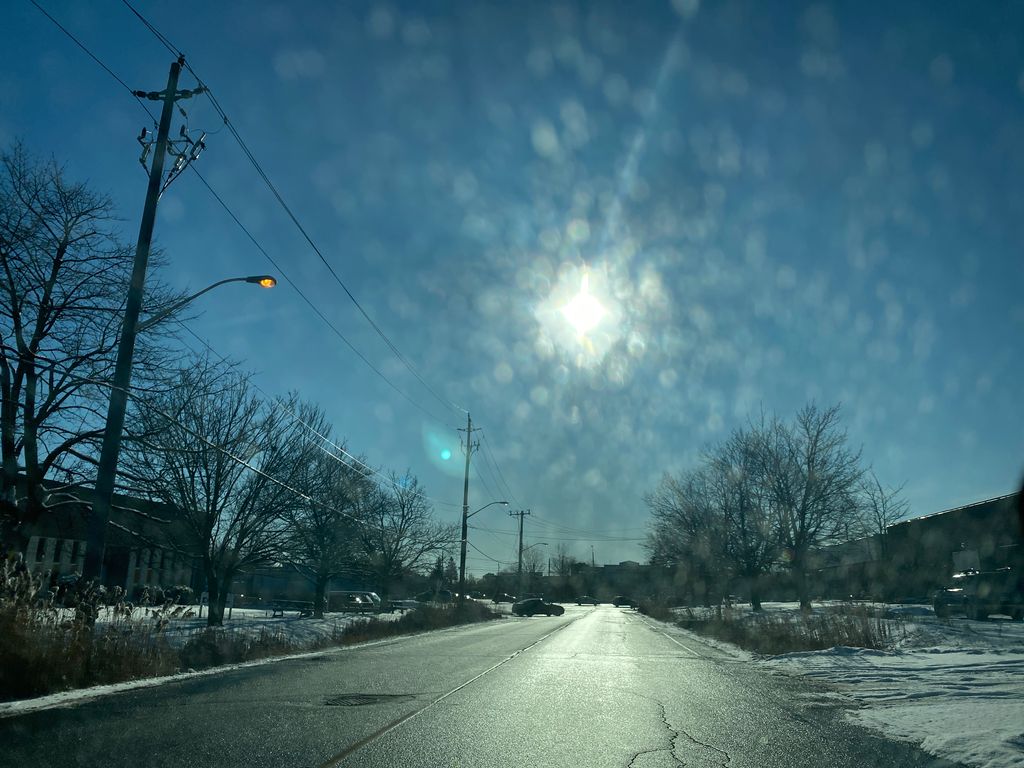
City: toronto